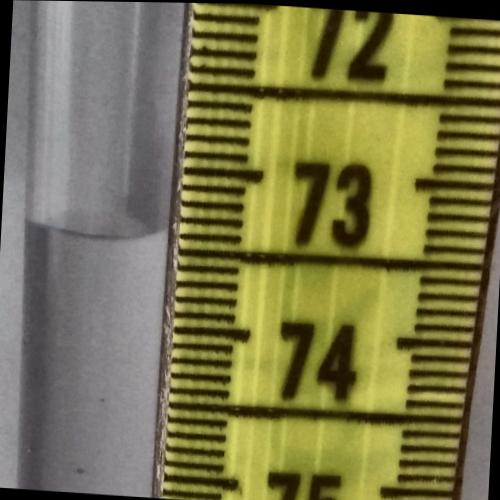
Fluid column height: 73.4 cm